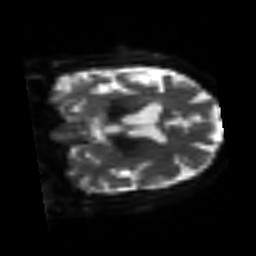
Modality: sbref
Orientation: coronal
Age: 64
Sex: male
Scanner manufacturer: siemens
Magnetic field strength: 3 T
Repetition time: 3.2 s
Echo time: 0.081 s